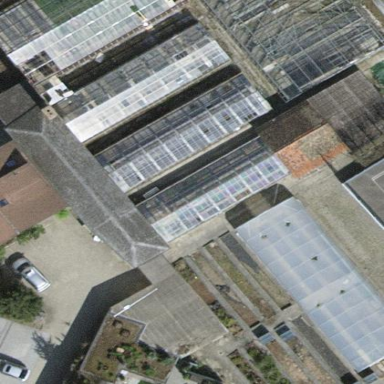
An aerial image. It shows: Greenhouse.